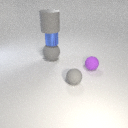
large gray rubber sphere behind small purple rubber sphere